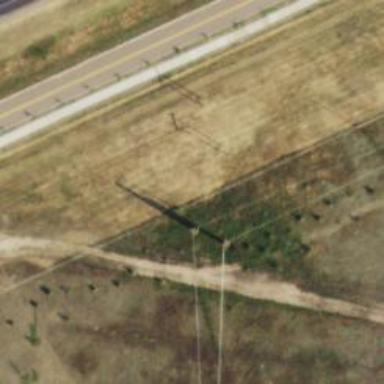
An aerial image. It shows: H-frame designed tower for power lines.